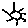
Label: sun